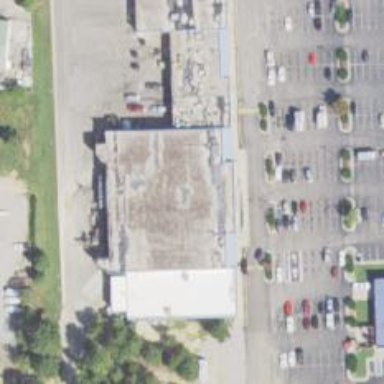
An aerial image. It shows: Supermarket.